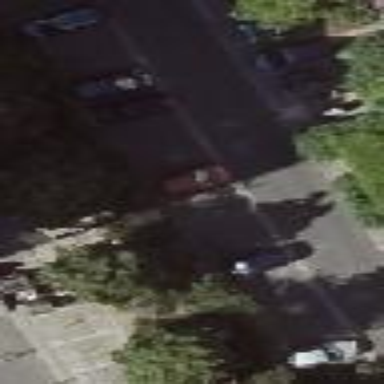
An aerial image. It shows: Parking available on the street side.